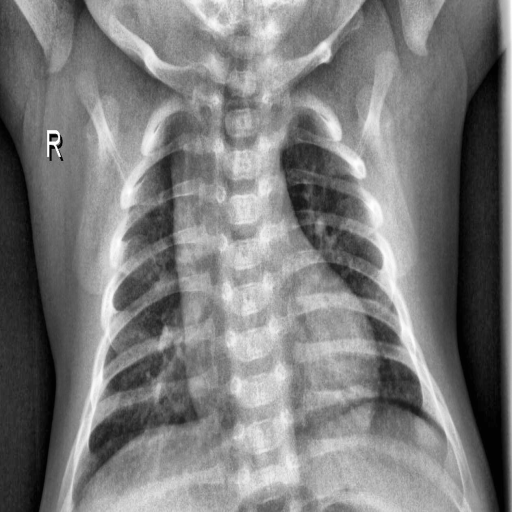
Finding: NORMAL